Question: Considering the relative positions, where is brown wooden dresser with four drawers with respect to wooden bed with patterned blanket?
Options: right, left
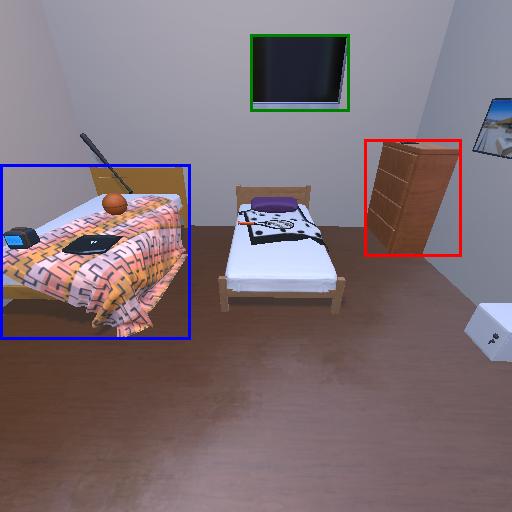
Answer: right